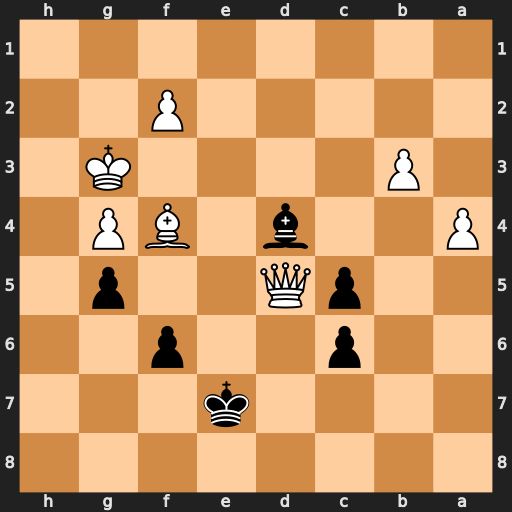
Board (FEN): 8/4k3/2p2p2/2pQ2p1/P2b1BP1/1P4K1/5P2/8
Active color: b
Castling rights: -
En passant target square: -
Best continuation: gxf4+ Kxf4 cxd5